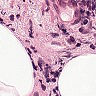
Metastatic tissue present: no